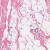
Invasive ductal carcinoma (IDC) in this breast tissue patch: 0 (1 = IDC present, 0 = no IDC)